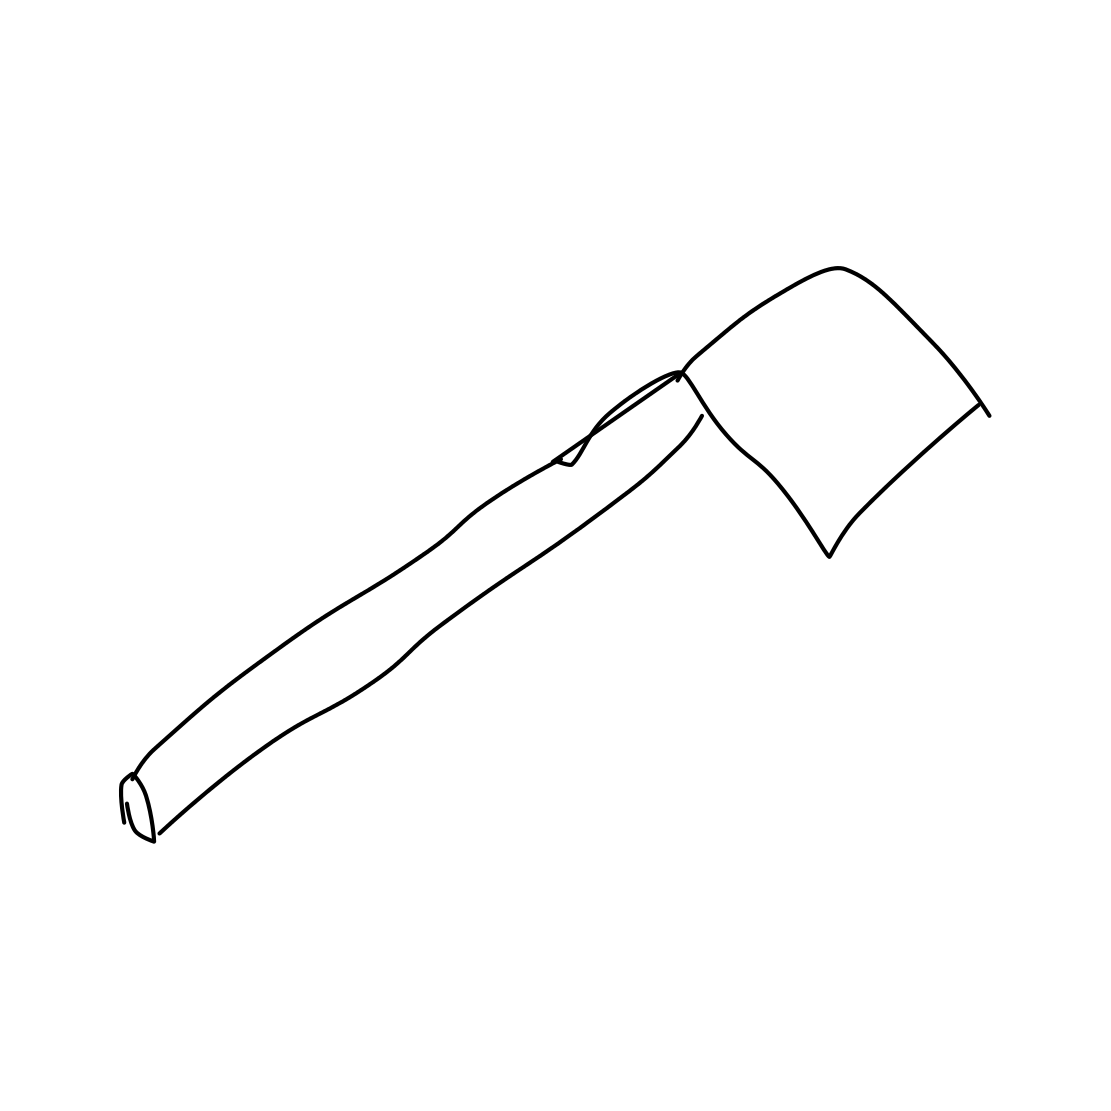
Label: axe